Question: I am trying to have output 2 different graphs with a regression line. I am using the mtcars data set which I believe you can load into R. So, I am comparing 2 different pairs of information to create a regression line. And the problem seems to be that the 2nd regression line from the 2nd graph is for some reason in the first graph as well.
I just want it to show 1 regression line in each graph the way it should be.
'''
mtcars
names(mtcars)
attach(mtcars)
par(mfrow=c(1,2), bg="white")
with(mtcars,
{
regrline=(lm(gear~mpg))
abline(regrline)
plot(mpg,gear,abline(regrline, col="red"),main="MPG vs Gear")
# The black line in the first graph is the regression line(blue) from the second graph
regrline=(lm(cyl~disp))
abline(regrline)
plot(disp,cyl,abline(regrline, col="blue"),main="Displacement vs Number of Cylinder")
})
'''
Also when I run the code separately for plotting, I don't see the black line. Its only when I run it with the: with() it causes a problem.

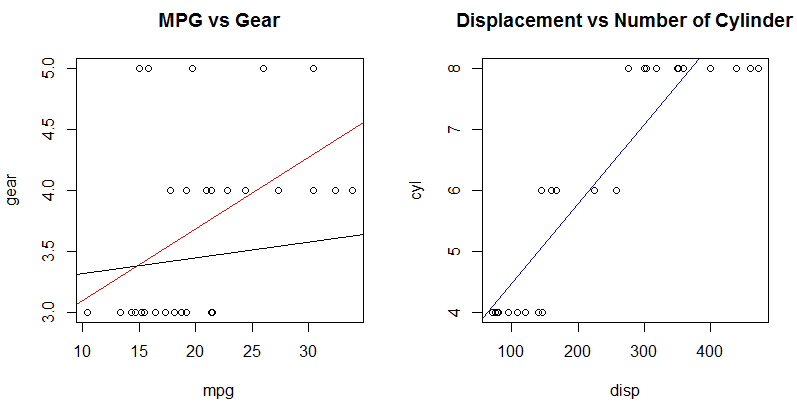
Answer: First of all, you really should avoid using 'attach'. And for functions that have 'data=' parameters (like 'plot' and 'lm'), its usually wiser to use that parameter rather than 'with()'.
Also, 'abline()' is a function that should be called after 'plot()'. Putting it is a parameter to 'plot()' doesn't really make any sense.
Here's a better arrangement of your code
'''
par(mfrow=c(1,2), bg="white")
regrline=lm(gear~mpg, mtcars)
plot(gear~mpg,mtcars,main="MPG vs Gear")
abline(regrline, col="red")
regrline=lm(cyl~disp, mtcars)
plot(cyl~disp,mtcars,main="Displacement vs Number of Cylinder")
abline(regrline, col="blue")
'''
You got that second regression line because you were calling 'abline()' before 'plot()' for the second regression, do the line drew on the first plot.